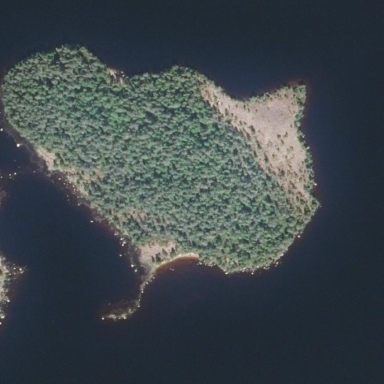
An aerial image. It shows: Islet.